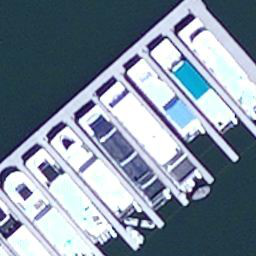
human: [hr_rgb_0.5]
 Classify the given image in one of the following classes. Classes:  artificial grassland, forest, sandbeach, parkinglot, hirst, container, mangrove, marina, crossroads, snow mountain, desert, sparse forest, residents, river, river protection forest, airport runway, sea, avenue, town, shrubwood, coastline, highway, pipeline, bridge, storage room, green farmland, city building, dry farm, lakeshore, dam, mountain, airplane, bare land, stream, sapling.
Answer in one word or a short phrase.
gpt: marina